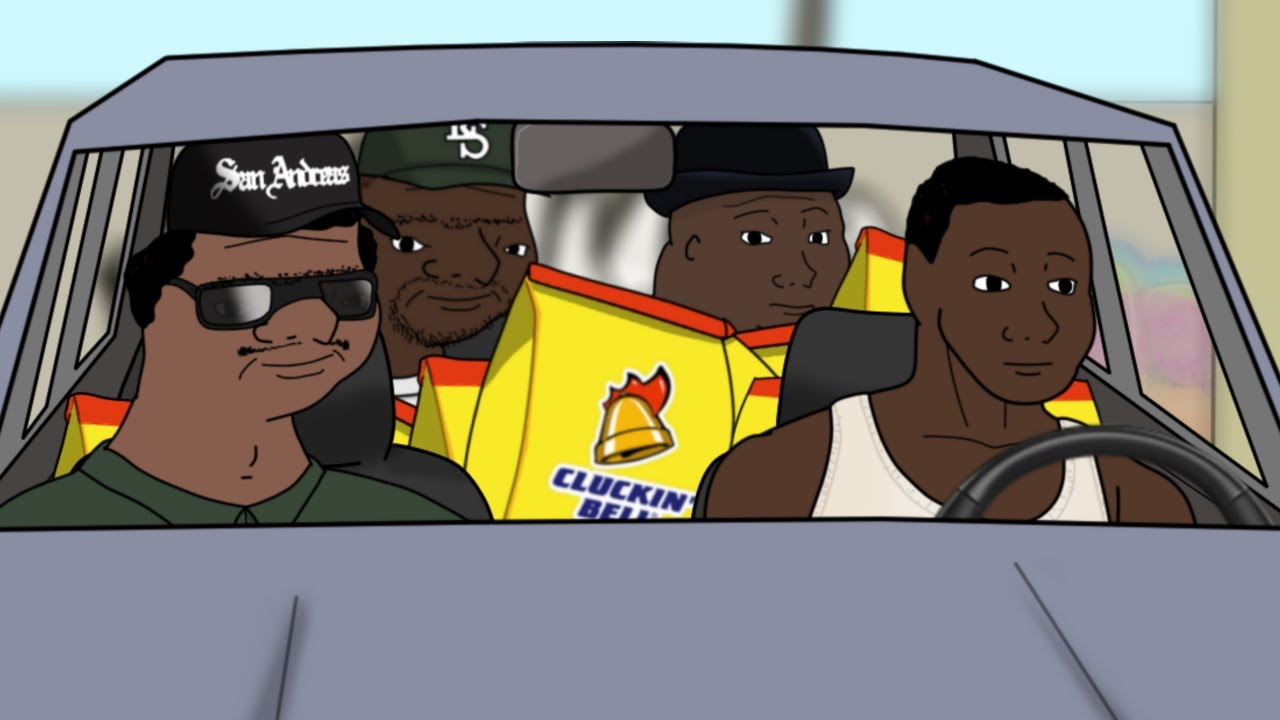
Label: 5_Wojak_with_Background